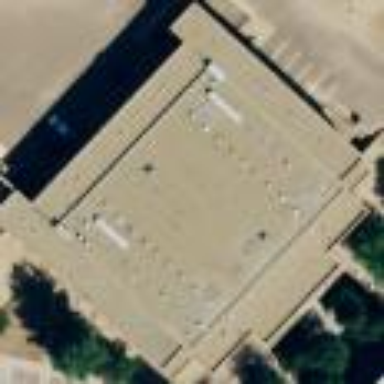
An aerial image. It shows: Sports hall building.